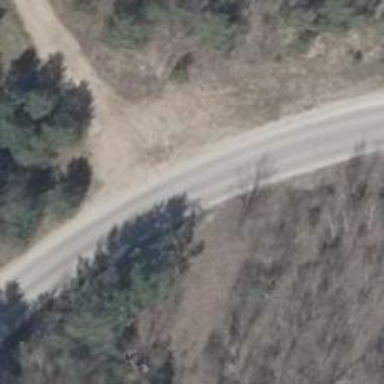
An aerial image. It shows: Unclassified road with asphalt surface.